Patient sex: M
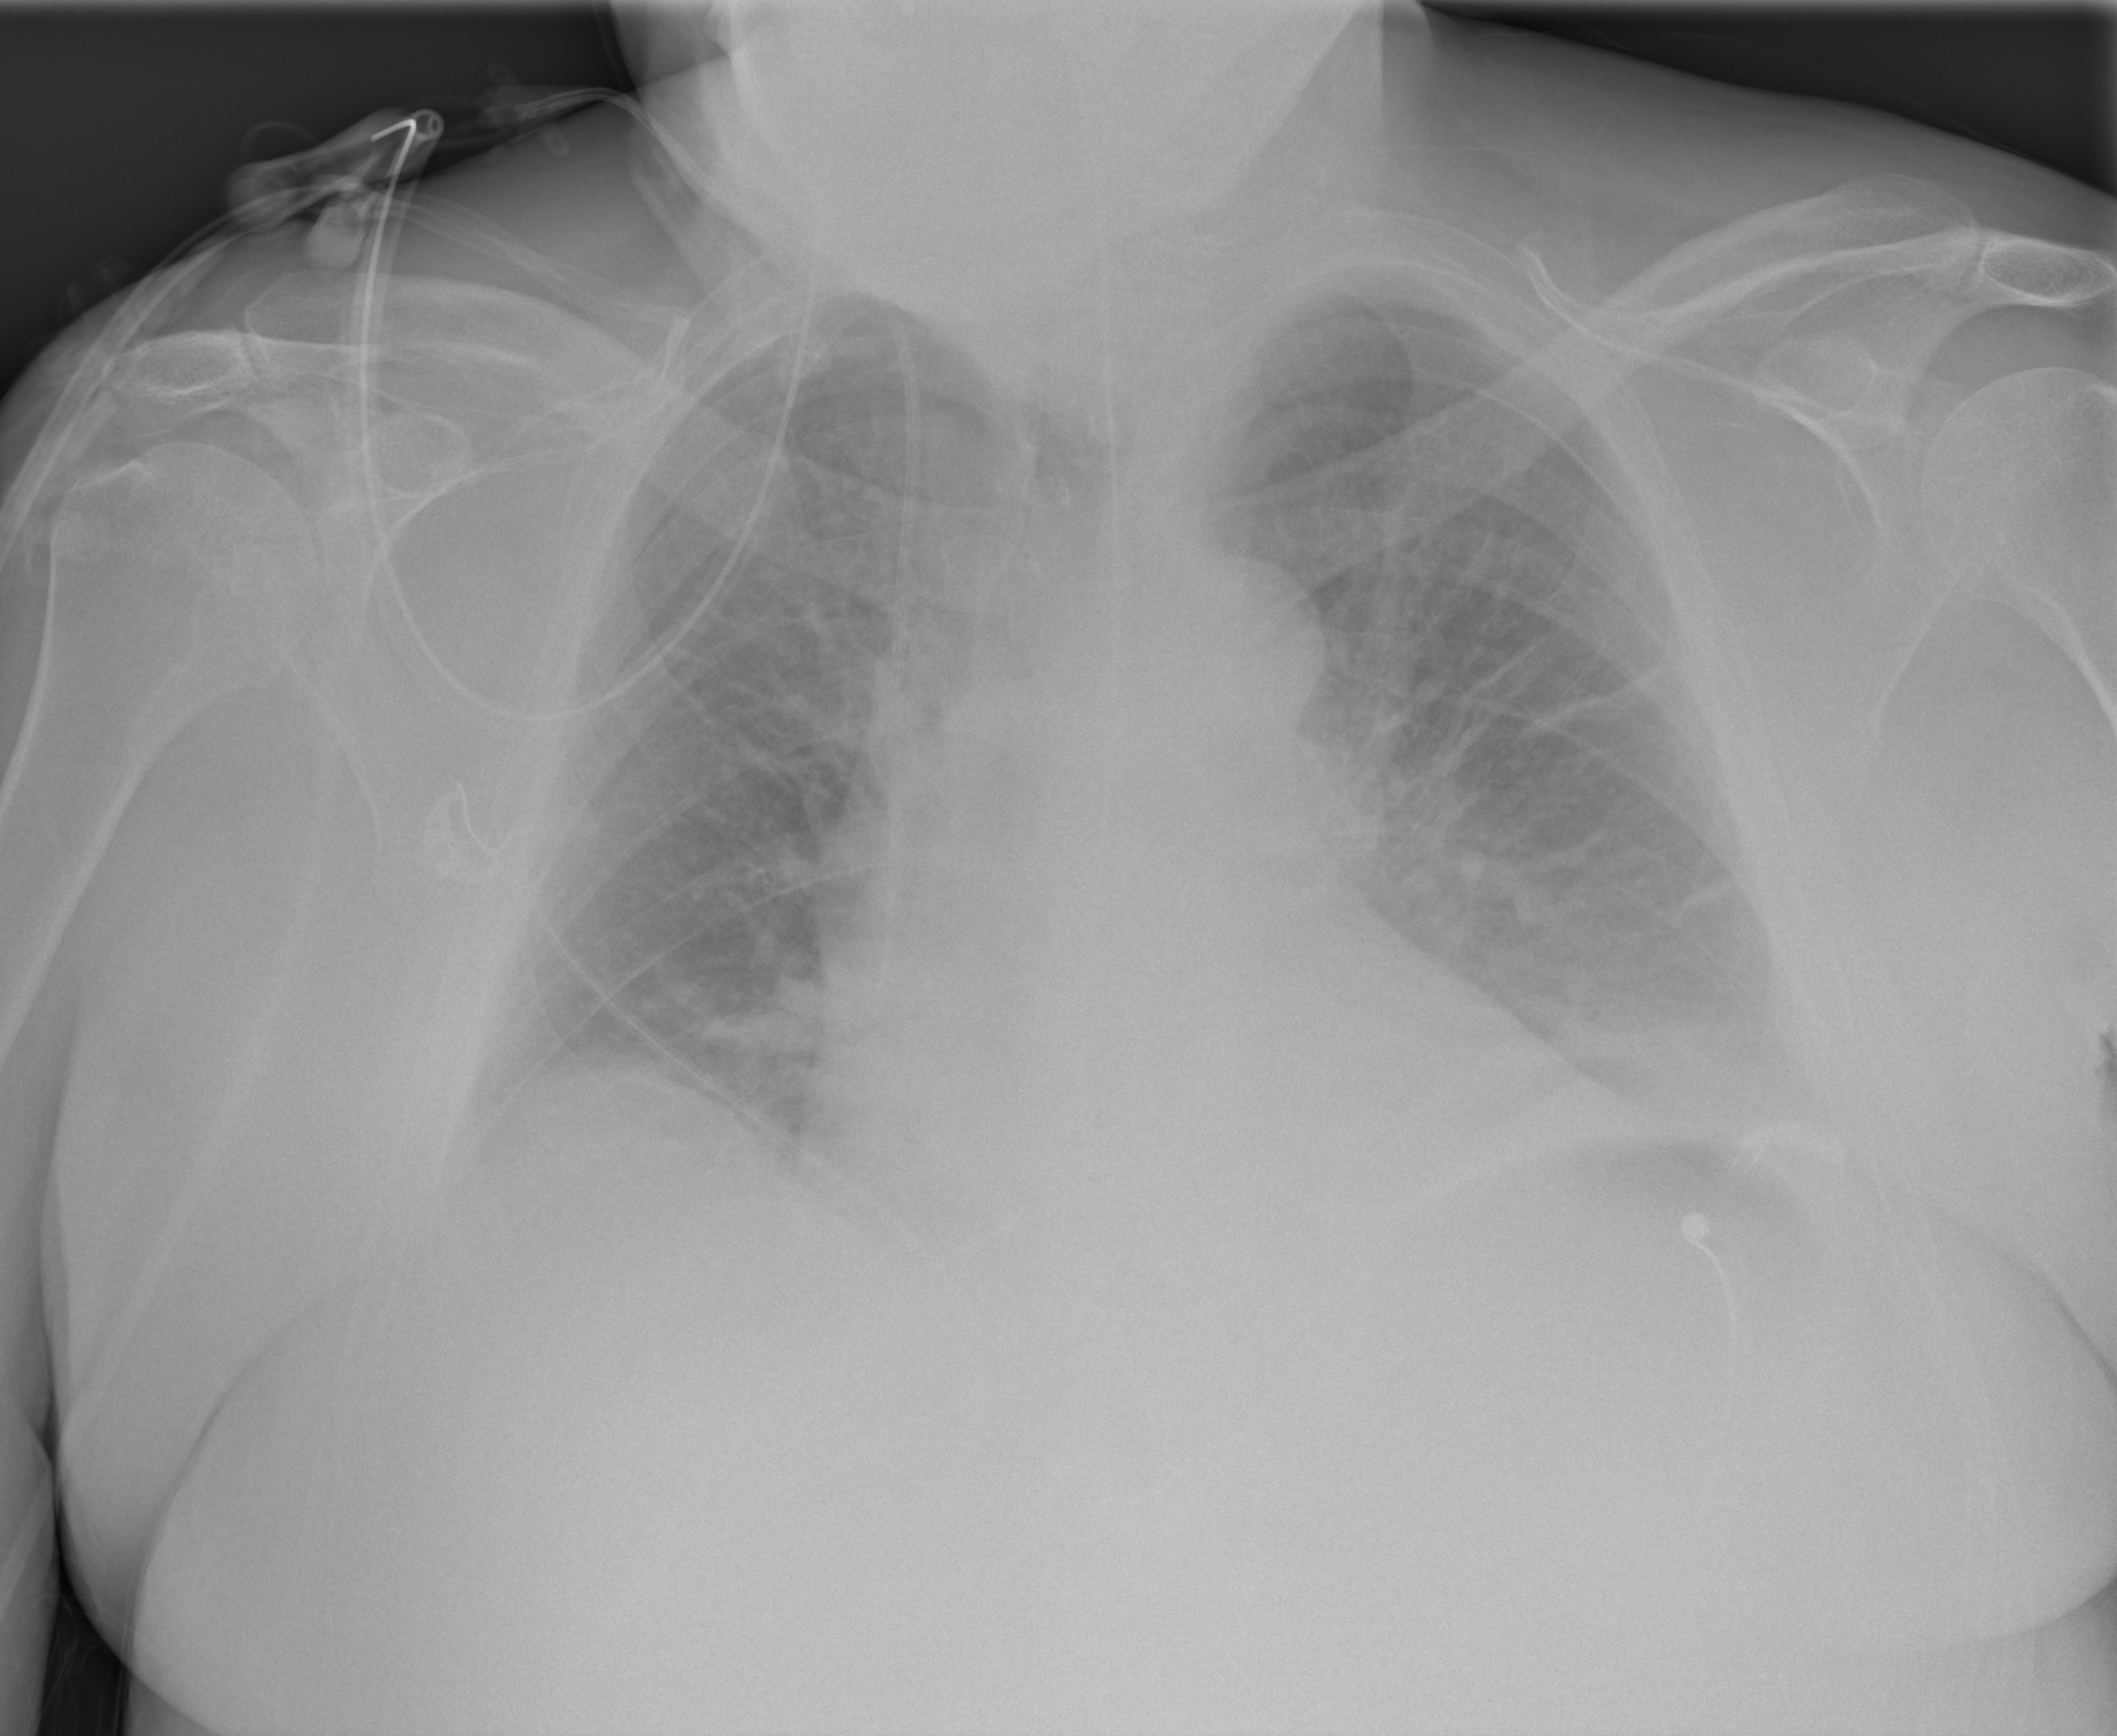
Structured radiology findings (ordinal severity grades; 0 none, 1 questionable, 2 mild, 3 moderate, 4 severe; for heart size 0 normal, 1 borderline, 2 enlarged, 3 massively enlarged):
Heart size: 2
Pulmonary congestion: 1
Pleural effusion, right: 2
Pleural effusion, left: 2
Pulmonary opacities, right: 0
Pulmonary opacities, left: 0
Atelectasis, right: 2
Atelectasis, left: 2